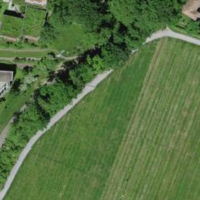
EUNIS habitat code: 40
Species observed at this site:
Symphoricarpos albus